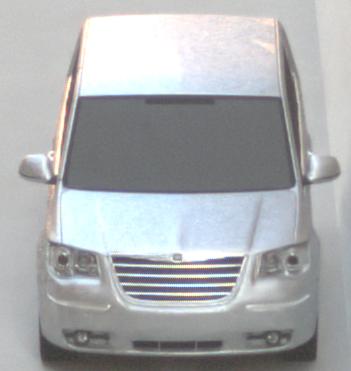
Make: Chrysler
Model: Grand Voyager 3.8
Detailed model: Grand Voyager
Model produced from: 2008/03
Model produced until: 2010/12
Doors: 5
Color: white
Road condition: dry road
Daytime: morning or afternoon
Contrast: medium contrast